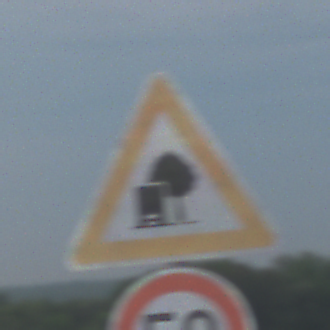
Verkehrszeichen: UnzureichendesLichtraumprofil
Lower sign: Geschwindigkeit50
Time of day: SunriseSunset
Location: Outdoor (Nature)
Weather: PartlyCloudy
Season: NotSpecified
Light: Natural